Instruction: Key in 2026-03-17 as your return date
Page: home
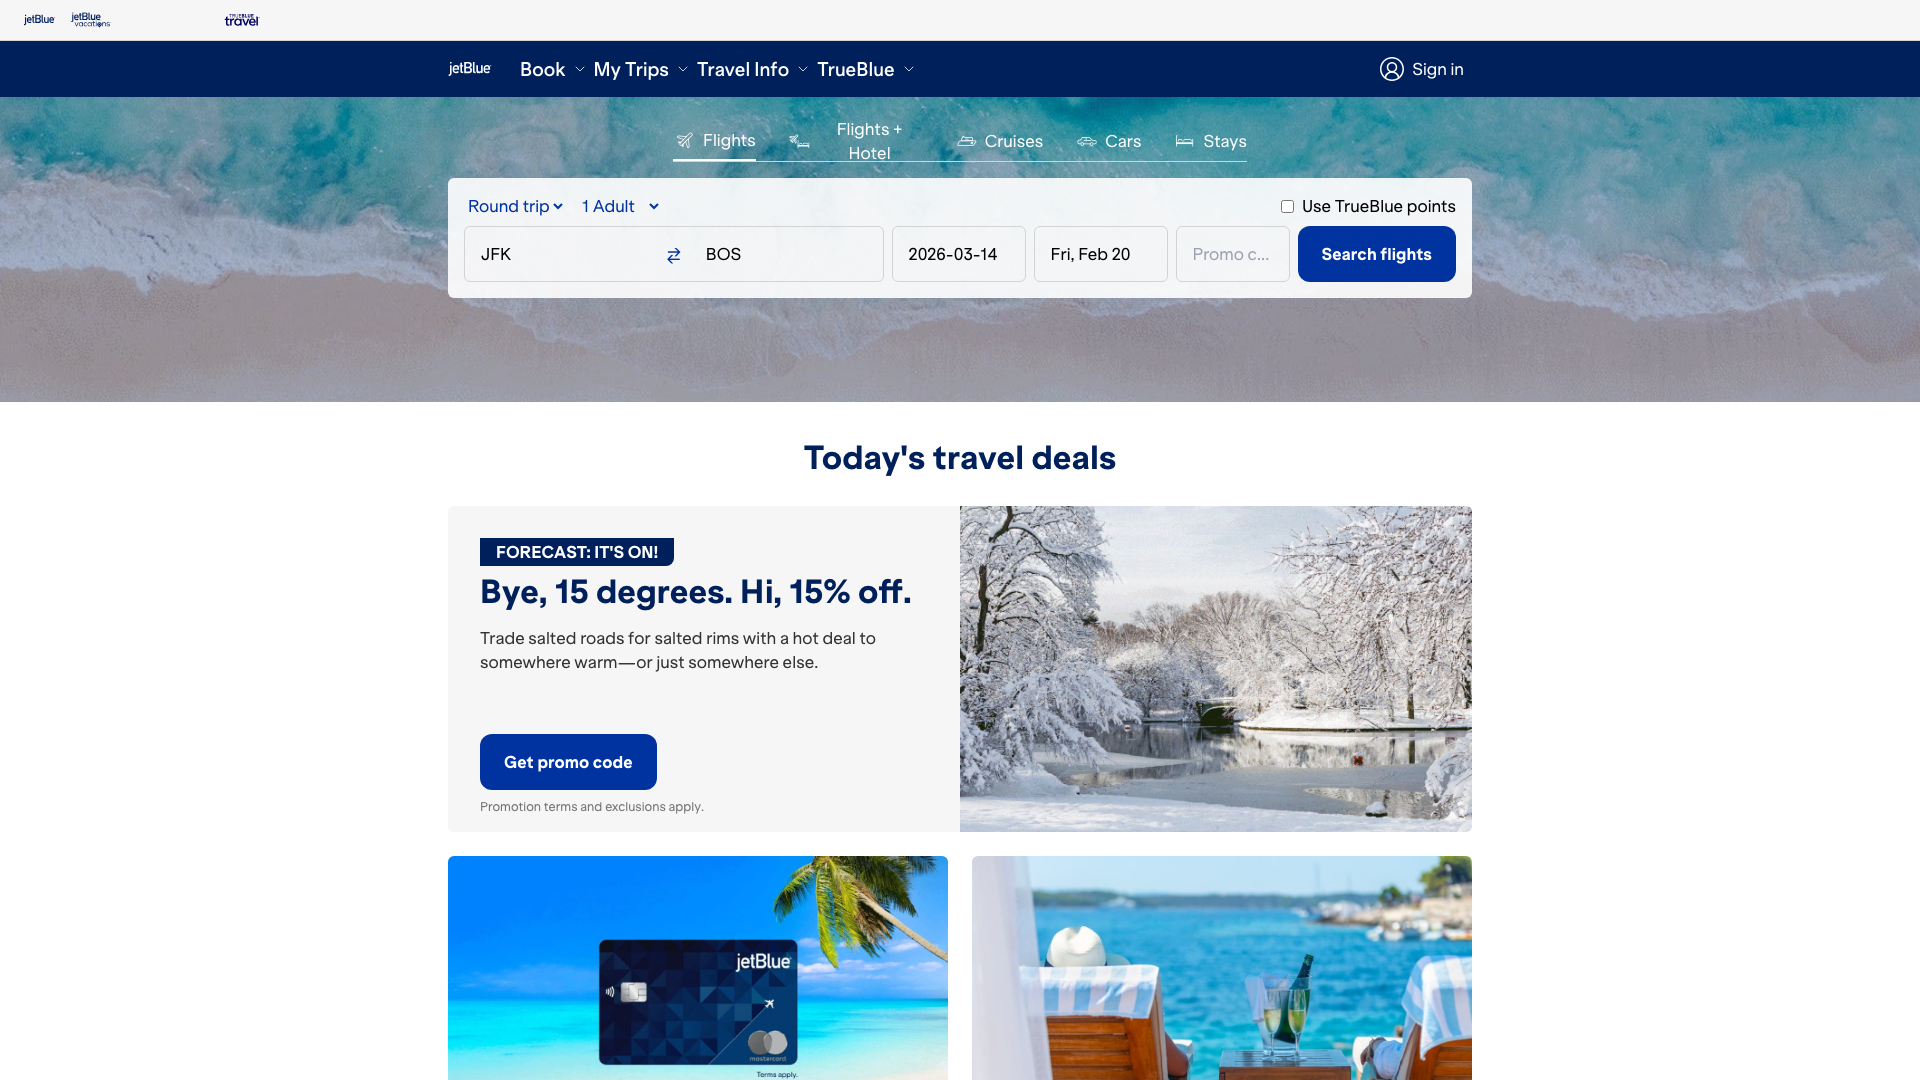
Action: type